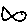
Label: fish